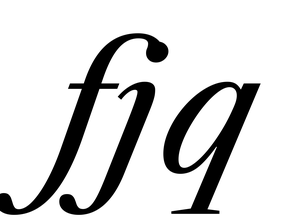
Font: LibreCaslonText-Italic_Italic